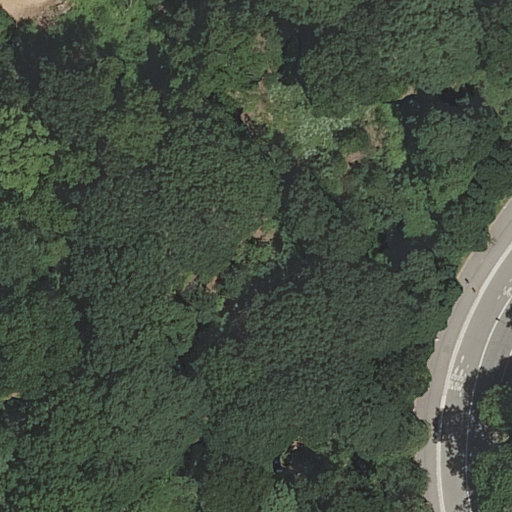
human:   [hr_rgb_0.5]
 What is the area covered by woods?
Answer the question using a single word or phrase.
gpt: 17091m2

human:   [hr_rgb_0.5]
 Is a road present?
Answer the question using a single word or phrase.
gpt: yes

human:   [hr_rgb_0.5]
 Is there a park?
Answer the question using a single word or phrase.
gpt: yes

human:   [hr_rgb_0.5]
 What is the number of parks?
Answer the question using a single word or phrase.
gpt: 1

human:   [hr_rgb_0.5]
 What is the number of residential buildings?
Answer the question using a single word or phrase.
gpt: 0

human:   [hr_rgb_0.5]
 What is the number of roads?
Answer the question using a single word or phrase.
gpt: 7

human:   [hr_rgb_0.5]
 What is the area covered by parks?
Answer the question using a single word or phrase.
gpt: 10633m2

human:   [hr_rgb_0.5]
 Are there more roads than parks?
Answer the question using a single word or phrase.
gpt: yes

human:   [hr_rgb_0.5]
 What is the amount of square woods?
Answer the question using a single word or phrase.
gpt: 0

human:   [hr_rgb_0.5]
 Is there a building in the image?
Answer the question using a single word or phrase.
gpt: no

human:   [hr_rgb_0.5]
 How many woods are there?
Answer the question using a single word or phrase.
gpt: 2

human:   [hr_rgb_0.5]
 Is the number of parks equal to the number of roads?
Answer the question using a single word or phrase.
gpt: no

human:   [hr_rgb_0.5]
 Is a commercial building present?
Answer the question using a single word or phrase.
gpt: no

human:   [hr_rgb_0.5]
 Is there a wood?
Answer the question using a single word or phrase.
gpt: yes

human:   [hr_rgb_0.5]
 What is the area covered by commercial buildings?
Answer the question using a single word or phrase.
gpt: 0m2

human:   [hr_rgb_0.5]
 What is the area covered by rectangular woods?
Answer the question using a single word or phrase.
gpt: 0m2

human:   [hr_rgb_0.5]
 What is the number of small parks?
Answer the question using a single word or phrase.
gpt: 0

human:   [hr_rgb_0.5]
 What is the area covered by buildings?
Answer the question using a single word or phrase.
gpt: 0m2

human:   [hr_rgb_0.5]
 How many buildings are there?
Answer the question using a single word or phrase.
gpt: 0

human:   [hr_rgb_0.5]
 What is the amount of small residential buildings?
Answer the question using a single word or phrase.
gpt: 0

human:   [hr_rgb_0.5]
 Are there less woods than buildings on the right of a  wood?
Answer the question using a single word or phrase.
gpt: no

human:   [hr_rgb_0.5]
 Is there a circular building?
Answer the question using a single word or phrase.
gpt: no

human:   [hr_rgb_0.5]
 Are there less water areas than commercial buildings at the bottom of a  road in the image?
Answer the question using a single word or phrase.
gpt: no

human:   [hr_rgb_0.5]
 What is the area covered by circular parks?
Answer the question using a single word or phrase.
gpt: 0m2

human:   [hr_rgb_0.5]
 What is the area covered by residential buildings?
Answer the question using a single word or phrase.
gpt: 0m2

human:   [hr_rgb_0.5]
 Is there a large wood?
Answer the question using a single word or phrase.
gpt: yes

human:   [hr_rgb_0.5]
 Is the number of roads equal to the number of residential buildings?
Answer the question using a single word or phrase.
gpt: no

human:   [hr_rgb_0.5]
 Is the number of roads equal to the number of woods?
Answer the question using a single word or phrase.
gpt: no

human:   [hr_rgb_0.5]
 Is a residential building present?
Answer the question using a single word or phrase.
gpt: no

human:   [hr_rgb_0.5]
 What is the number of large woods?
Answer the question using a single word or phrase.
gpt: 2

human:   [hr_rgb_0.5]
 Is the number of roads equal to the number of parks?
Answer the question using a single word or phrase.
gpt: no

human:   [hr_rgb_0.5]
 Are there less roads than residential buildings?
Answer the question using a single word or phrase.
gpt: no

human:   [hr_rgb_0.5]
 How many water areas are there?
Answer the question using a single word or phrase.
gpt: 0

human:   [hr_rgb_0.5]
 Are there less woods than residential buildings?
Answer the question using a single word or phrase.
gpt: no

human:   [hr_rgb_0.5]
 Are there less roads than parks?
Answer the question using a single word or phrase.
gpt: no

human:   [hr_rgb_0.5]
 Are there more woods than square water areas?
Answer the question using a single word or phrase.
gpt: yes

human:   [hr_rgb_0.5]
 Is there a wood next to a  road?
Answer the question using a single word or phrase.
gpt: yes

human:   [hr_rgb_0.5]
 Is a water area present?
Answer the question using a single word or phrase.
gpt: no

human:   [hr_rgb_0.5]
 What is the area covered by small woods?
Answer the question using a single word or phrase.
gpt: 0m2

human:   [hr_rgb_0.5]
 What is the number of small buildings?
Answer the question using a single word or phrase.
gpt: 0

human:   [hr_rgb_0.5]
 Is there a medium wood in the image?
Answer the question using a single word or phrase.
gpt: no

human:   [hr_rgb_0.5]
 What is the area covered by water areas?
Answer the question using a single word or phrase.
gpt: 0m2

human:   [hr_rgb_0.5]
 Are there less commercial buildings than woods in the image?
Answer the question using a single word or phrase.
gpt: yes

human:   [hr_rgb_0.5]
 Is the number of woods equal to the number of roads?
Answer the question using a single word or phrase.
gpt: no

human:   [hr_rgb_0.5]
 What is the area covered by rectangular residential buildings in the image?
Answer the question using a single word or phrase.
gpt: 0m2

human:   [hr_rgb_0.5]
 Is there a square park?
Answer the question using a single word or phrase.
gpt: no

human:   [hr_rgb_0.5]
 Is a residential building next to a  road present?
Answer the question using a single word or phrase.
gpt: no

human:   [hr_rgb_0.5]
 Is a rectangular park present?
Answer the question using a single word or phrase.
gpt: yes

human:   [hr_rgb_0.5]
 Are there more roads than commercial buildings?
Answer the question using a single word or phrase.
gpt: yes

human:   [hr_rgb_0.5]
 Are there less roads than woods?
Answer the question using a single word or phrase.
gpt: no

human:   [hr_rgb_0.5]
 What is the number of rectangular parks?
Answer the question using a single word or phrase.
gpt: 1

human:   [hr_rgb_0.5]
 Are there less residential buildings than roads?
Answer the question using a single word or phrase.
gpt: yes

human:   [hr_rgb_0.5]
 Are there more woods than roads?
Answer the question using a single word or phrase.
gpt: no

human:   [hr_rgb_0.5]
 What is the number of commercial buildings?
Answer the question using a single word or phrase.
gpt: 0

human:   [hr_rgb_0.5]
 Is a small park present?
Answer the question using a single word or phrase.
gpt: no

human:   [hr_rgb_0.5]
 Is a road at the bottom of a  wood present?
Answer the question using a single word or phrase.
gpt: yes

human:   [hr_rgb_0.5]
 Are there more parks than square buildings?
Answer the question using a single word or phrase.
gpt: yes

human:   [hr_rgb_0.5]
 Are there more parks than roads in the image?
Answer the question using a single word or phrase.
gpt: no

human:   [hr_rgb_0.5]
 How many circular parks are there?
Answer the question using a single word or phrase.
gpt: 0

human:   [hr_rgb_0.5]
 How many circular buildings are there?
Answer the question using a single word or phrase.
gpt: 0

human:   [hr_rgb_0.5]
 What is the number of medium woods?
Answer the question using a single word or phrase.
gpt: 0

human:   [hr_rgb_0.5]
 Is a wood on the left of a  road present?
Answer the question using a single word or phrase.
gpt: yes

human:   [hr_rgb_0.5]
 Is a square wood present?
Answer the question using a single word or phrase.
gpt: no

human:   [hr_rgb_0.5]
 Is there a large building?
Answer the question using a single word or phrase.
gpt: no